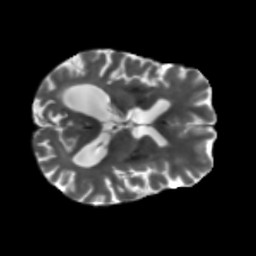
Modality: T2w
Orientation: axial
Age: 75
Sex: male
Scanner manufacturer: siemens
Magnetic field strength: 3 T
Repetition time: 5.25 s
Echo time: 0.08 s